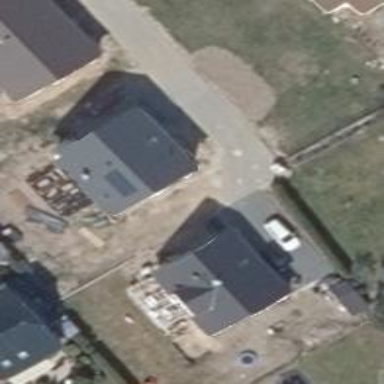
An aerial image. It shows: Simple and straightforward house.